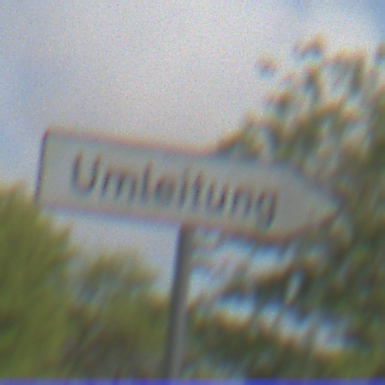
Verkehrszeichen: UmleitungswegweiserRechtsweisend
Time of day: MorningAfternoon
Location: Outdoor (Nature)
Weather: PartlyCloudy
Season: NotSpecified
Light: Natural